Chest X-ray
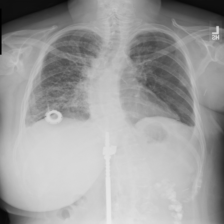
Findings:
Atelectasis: negative
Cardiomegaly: negative
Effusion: positive
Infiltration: negative
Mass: negative
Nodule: negative
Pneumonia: positive
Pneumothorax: negative
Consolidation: negative
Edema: negative
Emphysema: negative
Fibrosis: positive
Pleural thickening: negative
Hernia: negative